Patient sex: M
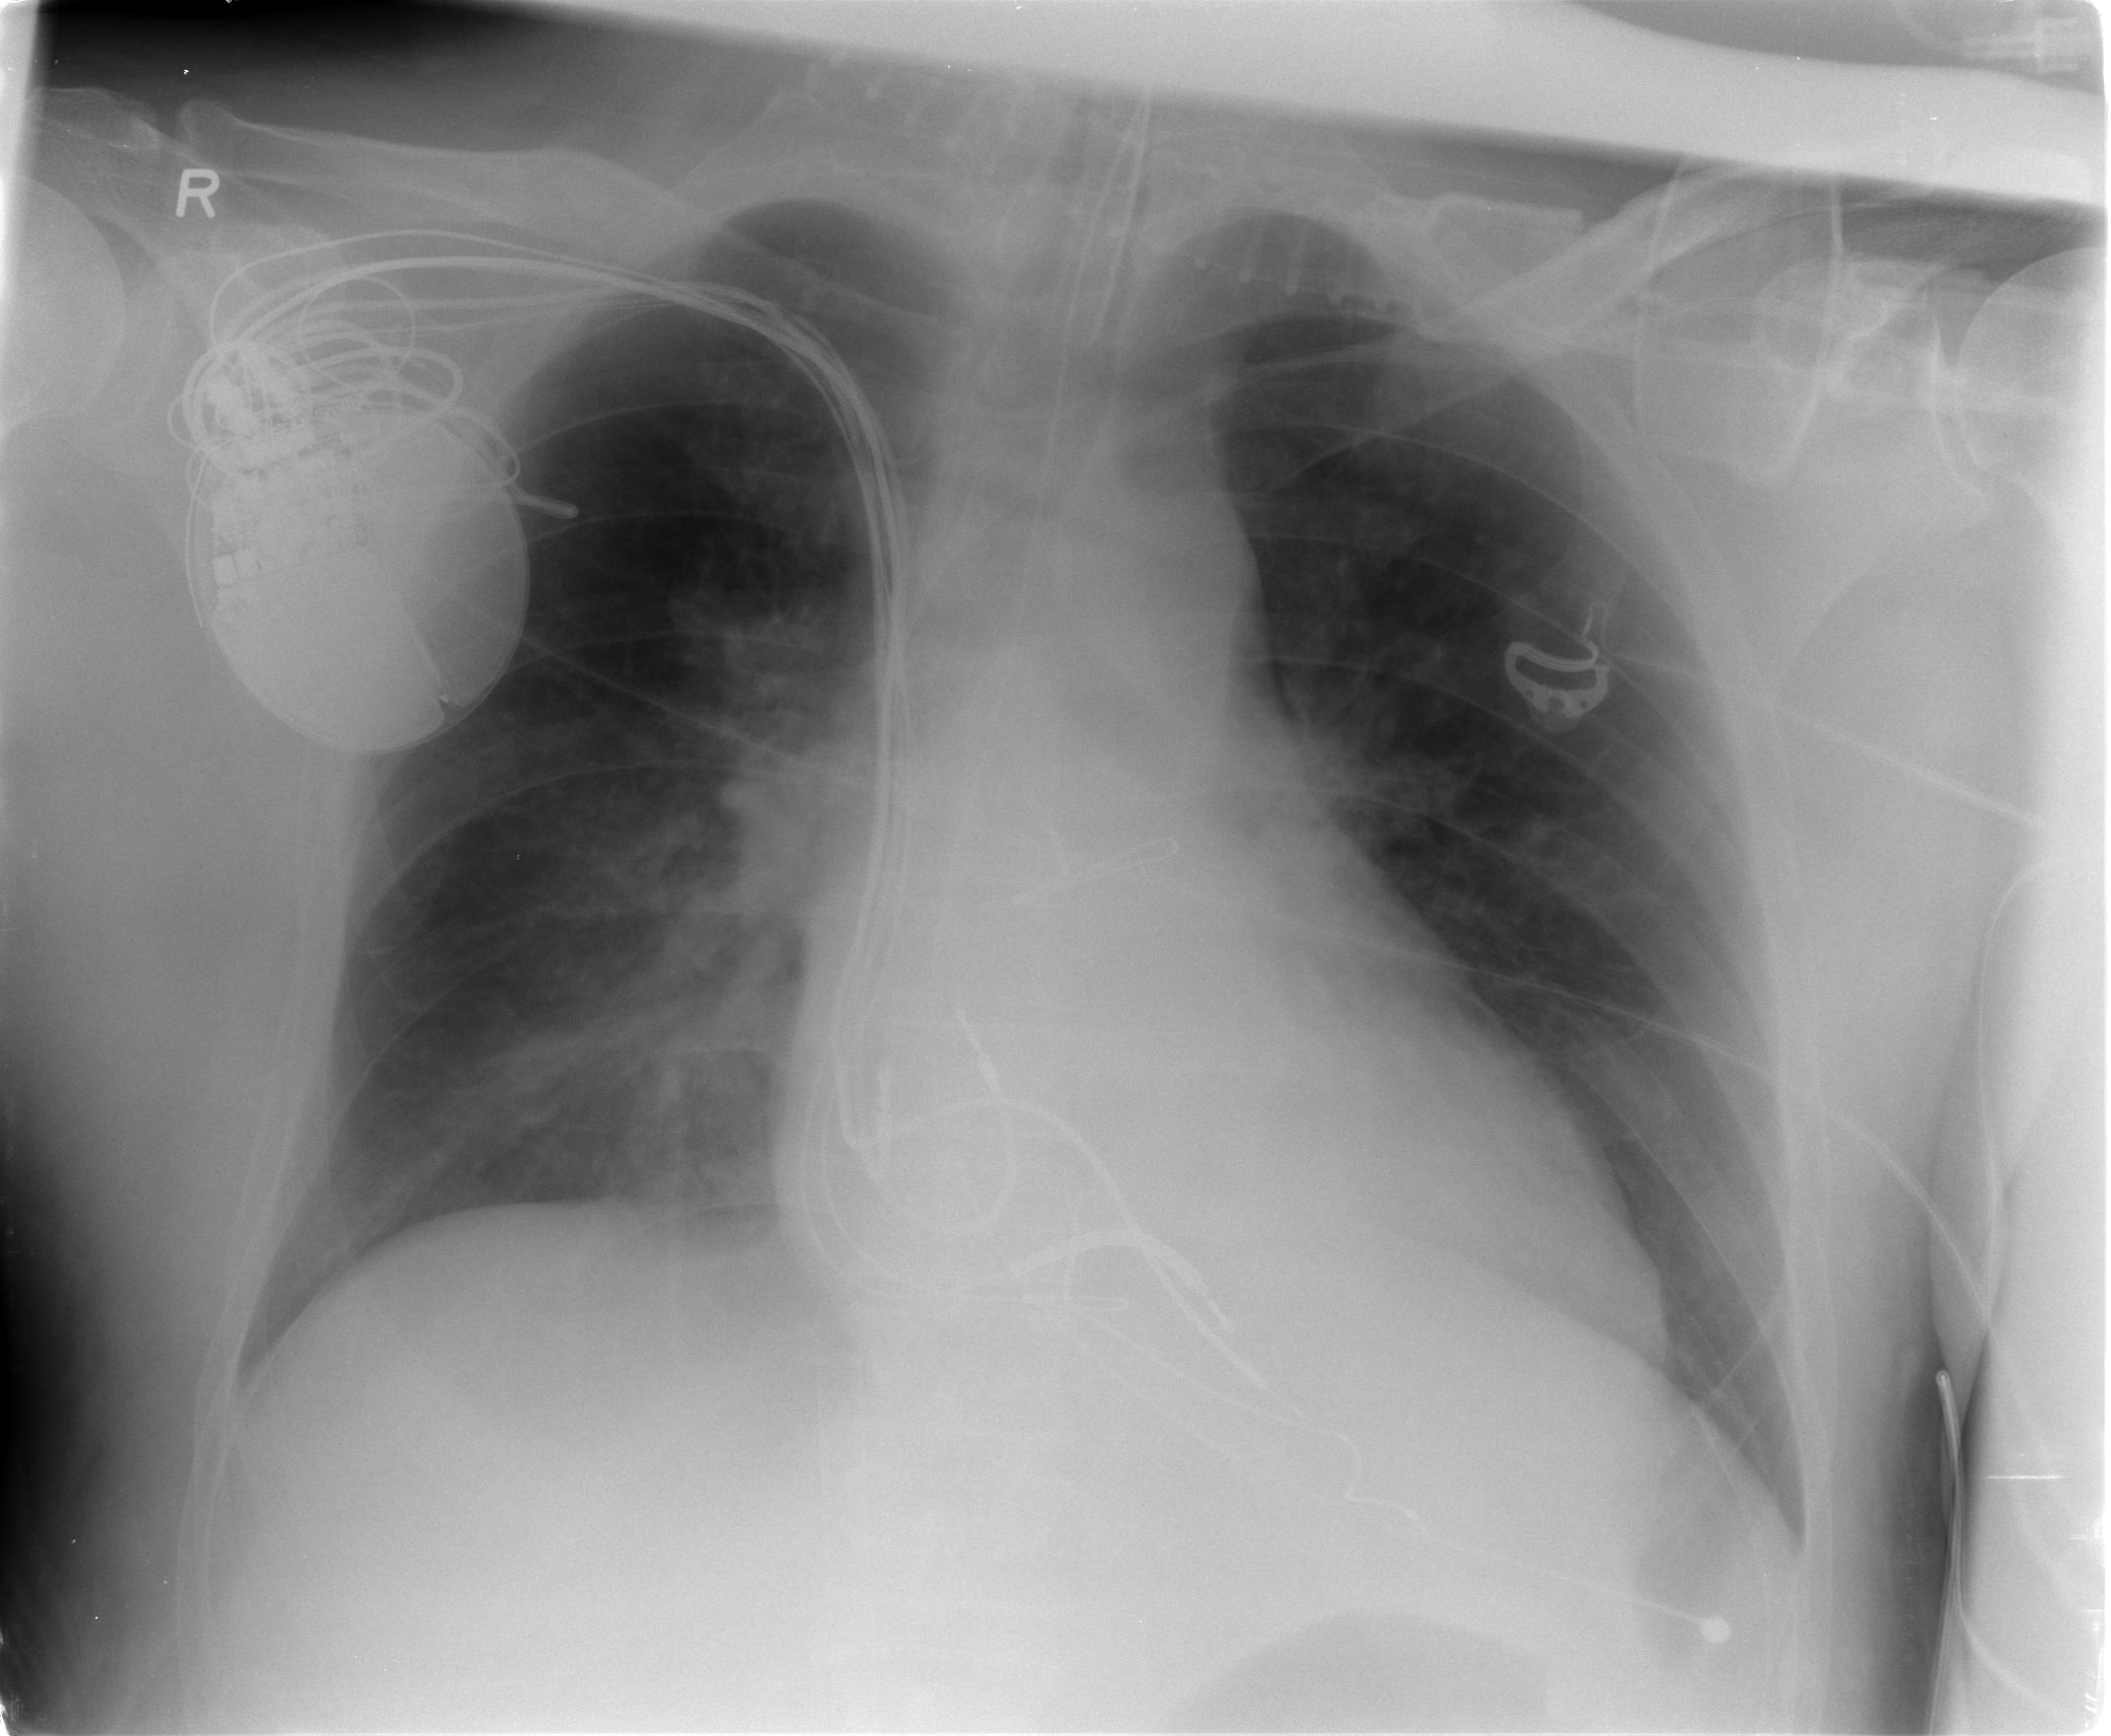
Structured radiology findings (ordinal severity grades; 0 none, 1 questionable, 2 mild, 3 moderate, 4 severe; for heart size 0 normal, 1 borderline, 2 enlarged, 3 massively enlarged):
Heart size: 2
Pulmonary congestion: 2
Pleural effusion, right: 0
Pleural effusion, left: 0
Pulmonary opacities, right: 2
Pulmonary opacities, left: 0
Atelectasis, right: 1
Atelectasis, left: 0